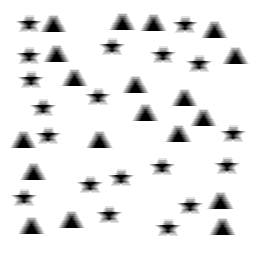
Squares: 0
Triangles: 19
Stars: 19
Total shapes: 38